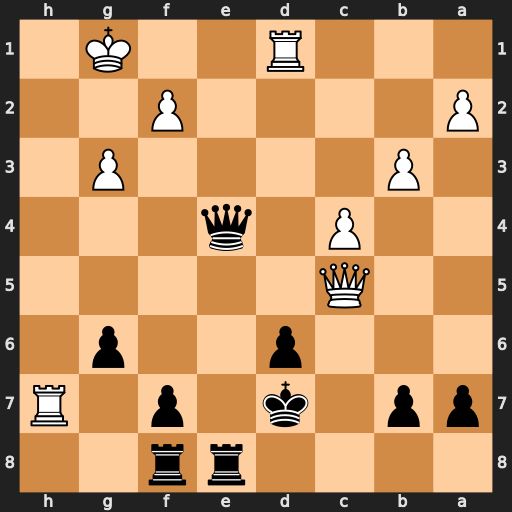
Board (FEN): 4rr2/pp1k1p1R/3p2p1/2Q5/2P1q3/1P4P1/P4P2/3R2K1
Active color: b
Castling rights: -
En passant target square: -
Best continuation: Qe1+ Kg2 Qxd1